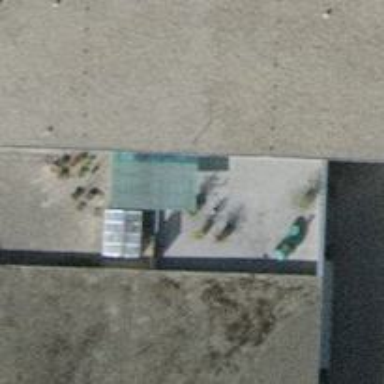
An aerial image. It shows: Fuel station building.